Field crop: tomato
Growth stage: 1
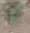
Species: solanum